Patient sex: M
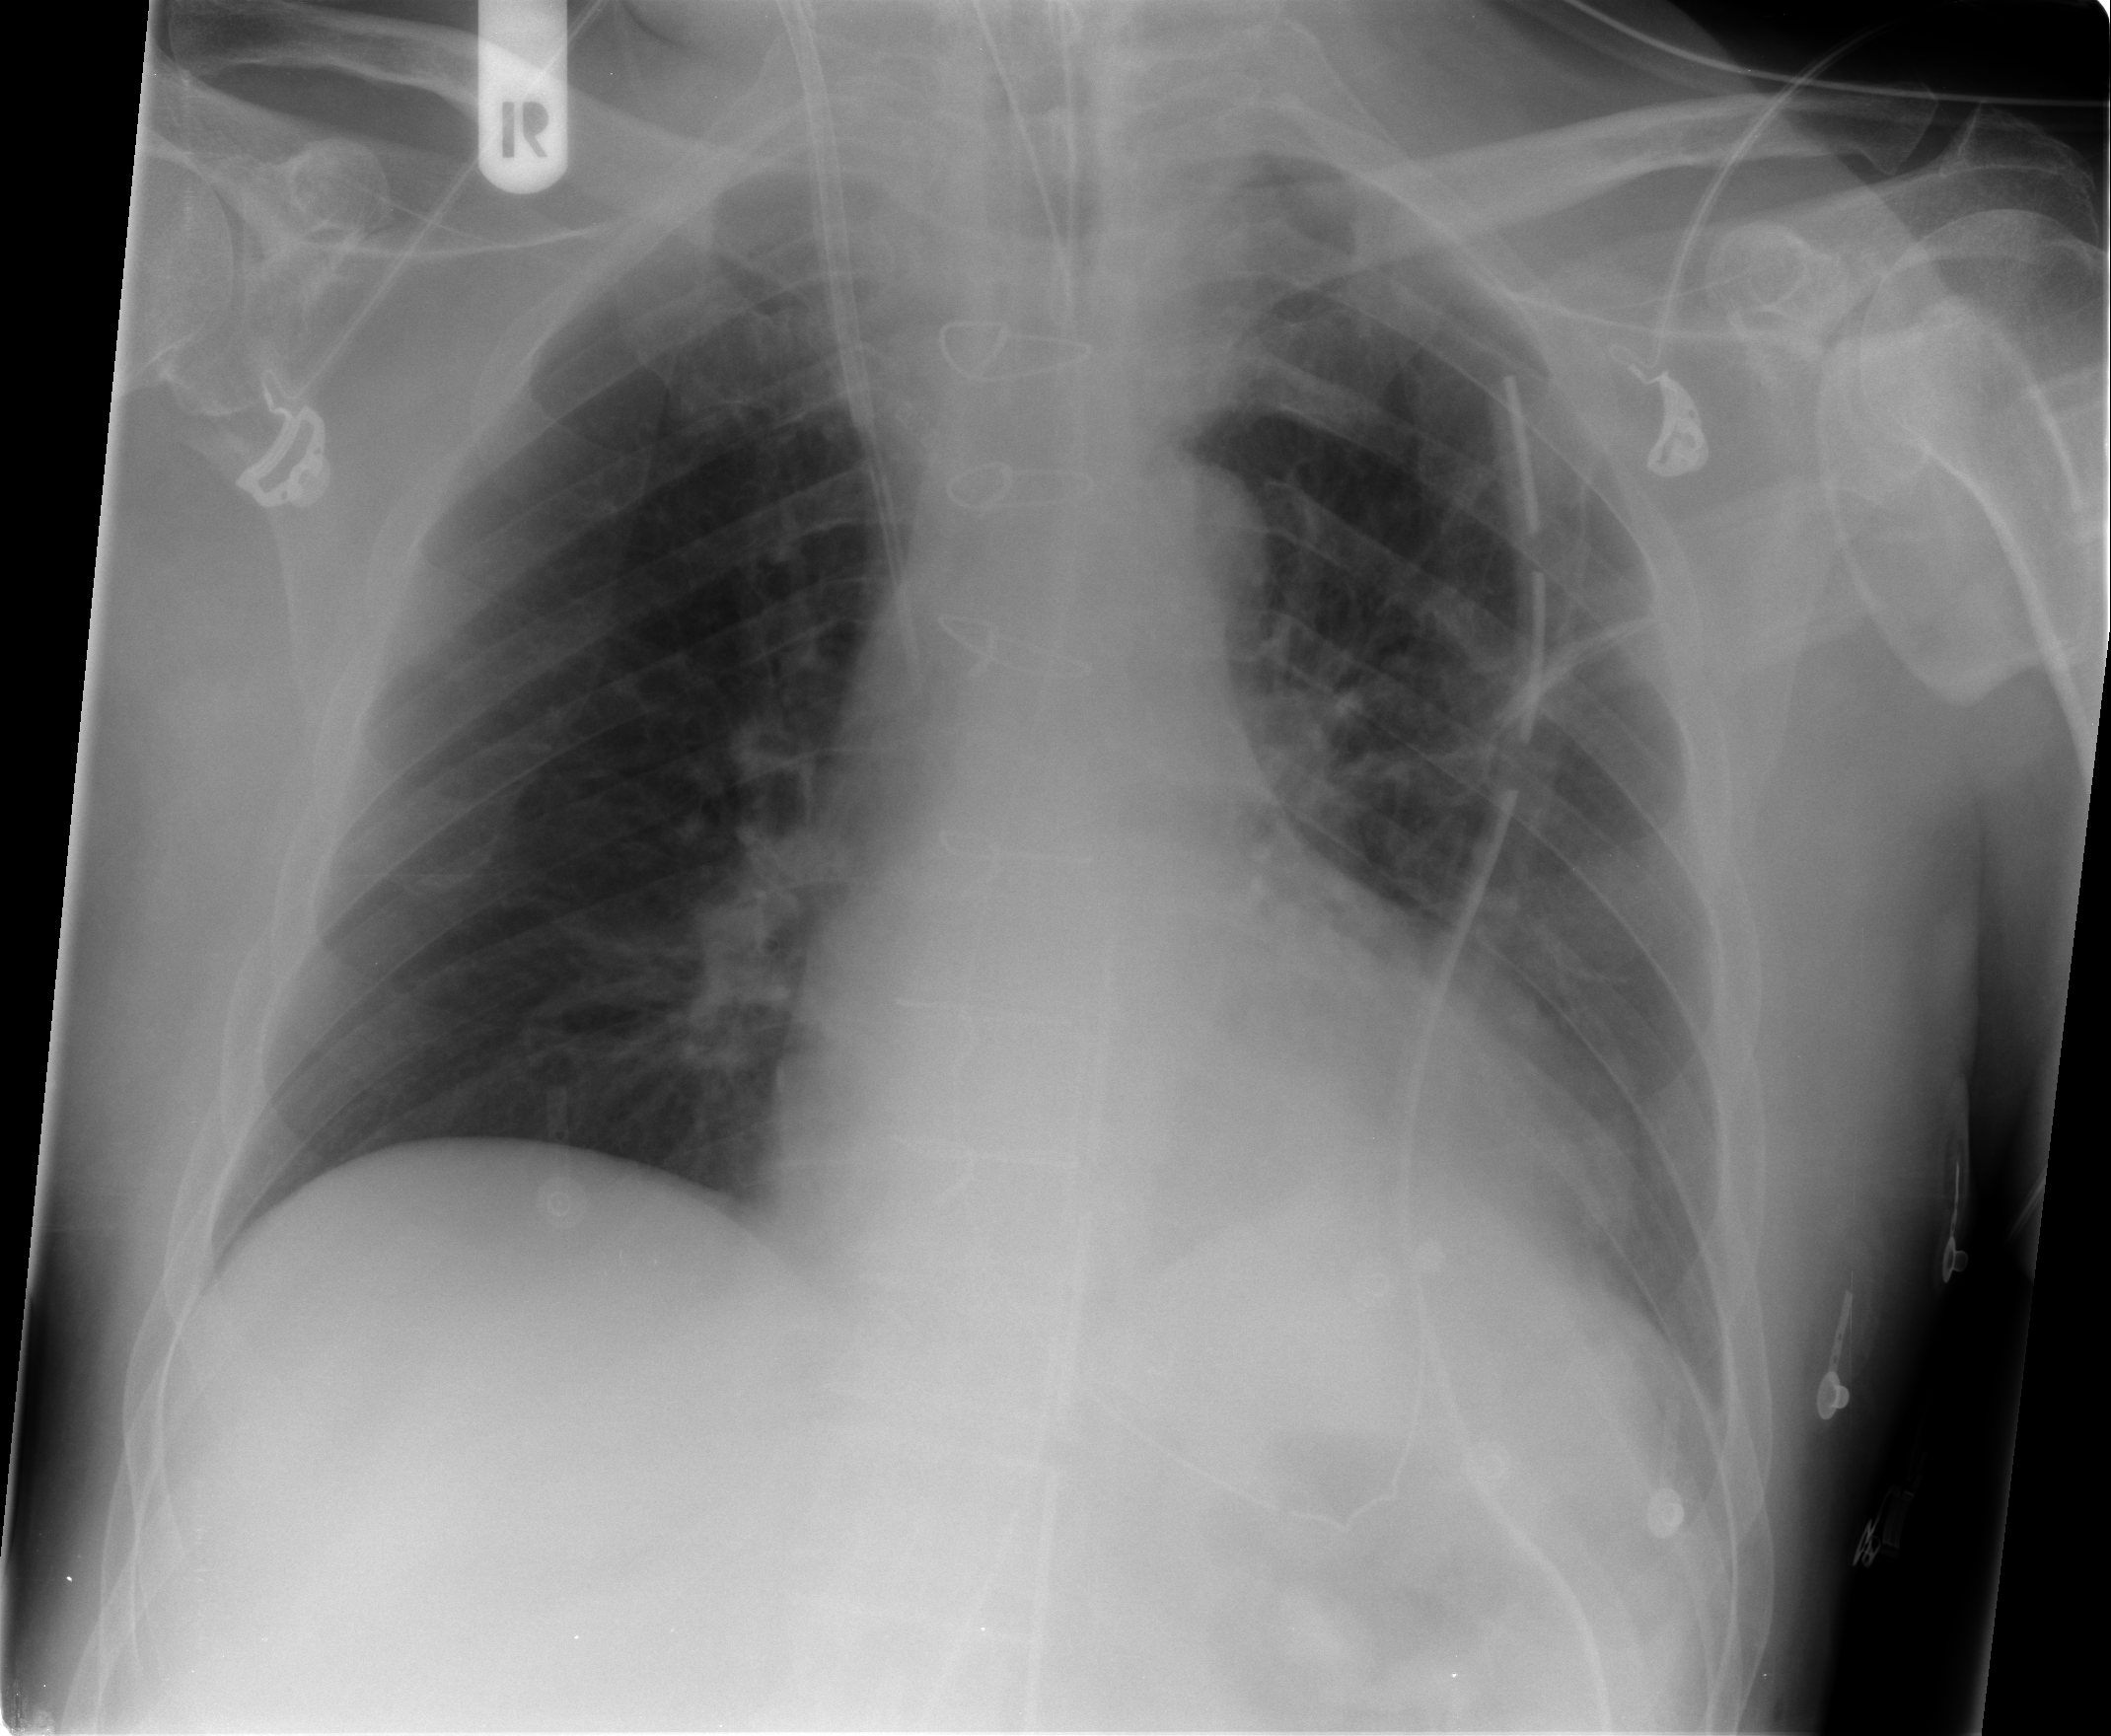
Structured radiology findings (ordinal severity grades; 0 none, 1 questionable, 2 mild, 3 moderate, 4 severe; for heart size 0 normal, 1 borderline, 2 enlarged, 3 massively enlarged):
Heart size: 0
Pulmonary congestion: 0
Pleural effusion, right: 0
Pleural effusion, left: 2
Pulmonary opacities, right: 0
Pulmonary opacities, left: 0
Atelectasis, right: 2
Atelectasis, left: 2